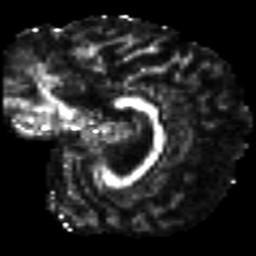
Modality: FA
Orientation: sagittal
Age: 37
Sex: male
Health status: ill
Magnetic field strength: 3 T
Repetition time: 9 s
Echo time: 0.093 s